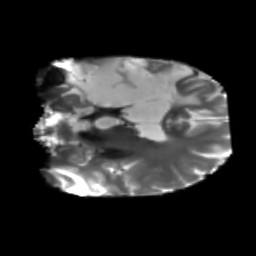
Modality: T2w
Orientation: coronal
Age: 40
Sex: male
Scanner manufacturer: siemens
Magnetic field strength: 3 T
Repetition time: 5.25 s
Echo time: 0.08 s